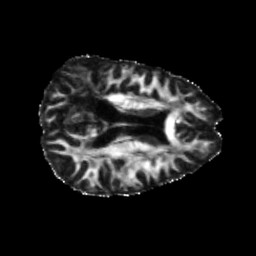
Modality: FA
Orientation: axial
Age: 29
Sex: female
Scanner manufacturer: siemens
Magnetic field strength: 3 T
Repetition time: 5.47 s
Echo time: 0.0854 s